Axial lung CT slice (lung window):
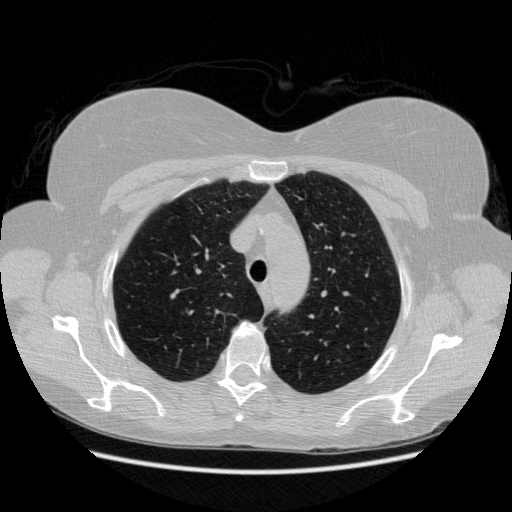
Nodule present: no